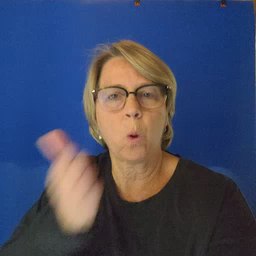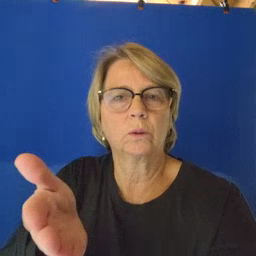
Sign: boat